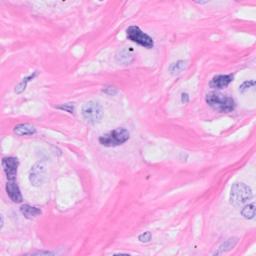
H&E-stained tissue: Breast